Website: home-depot
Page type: billing-address
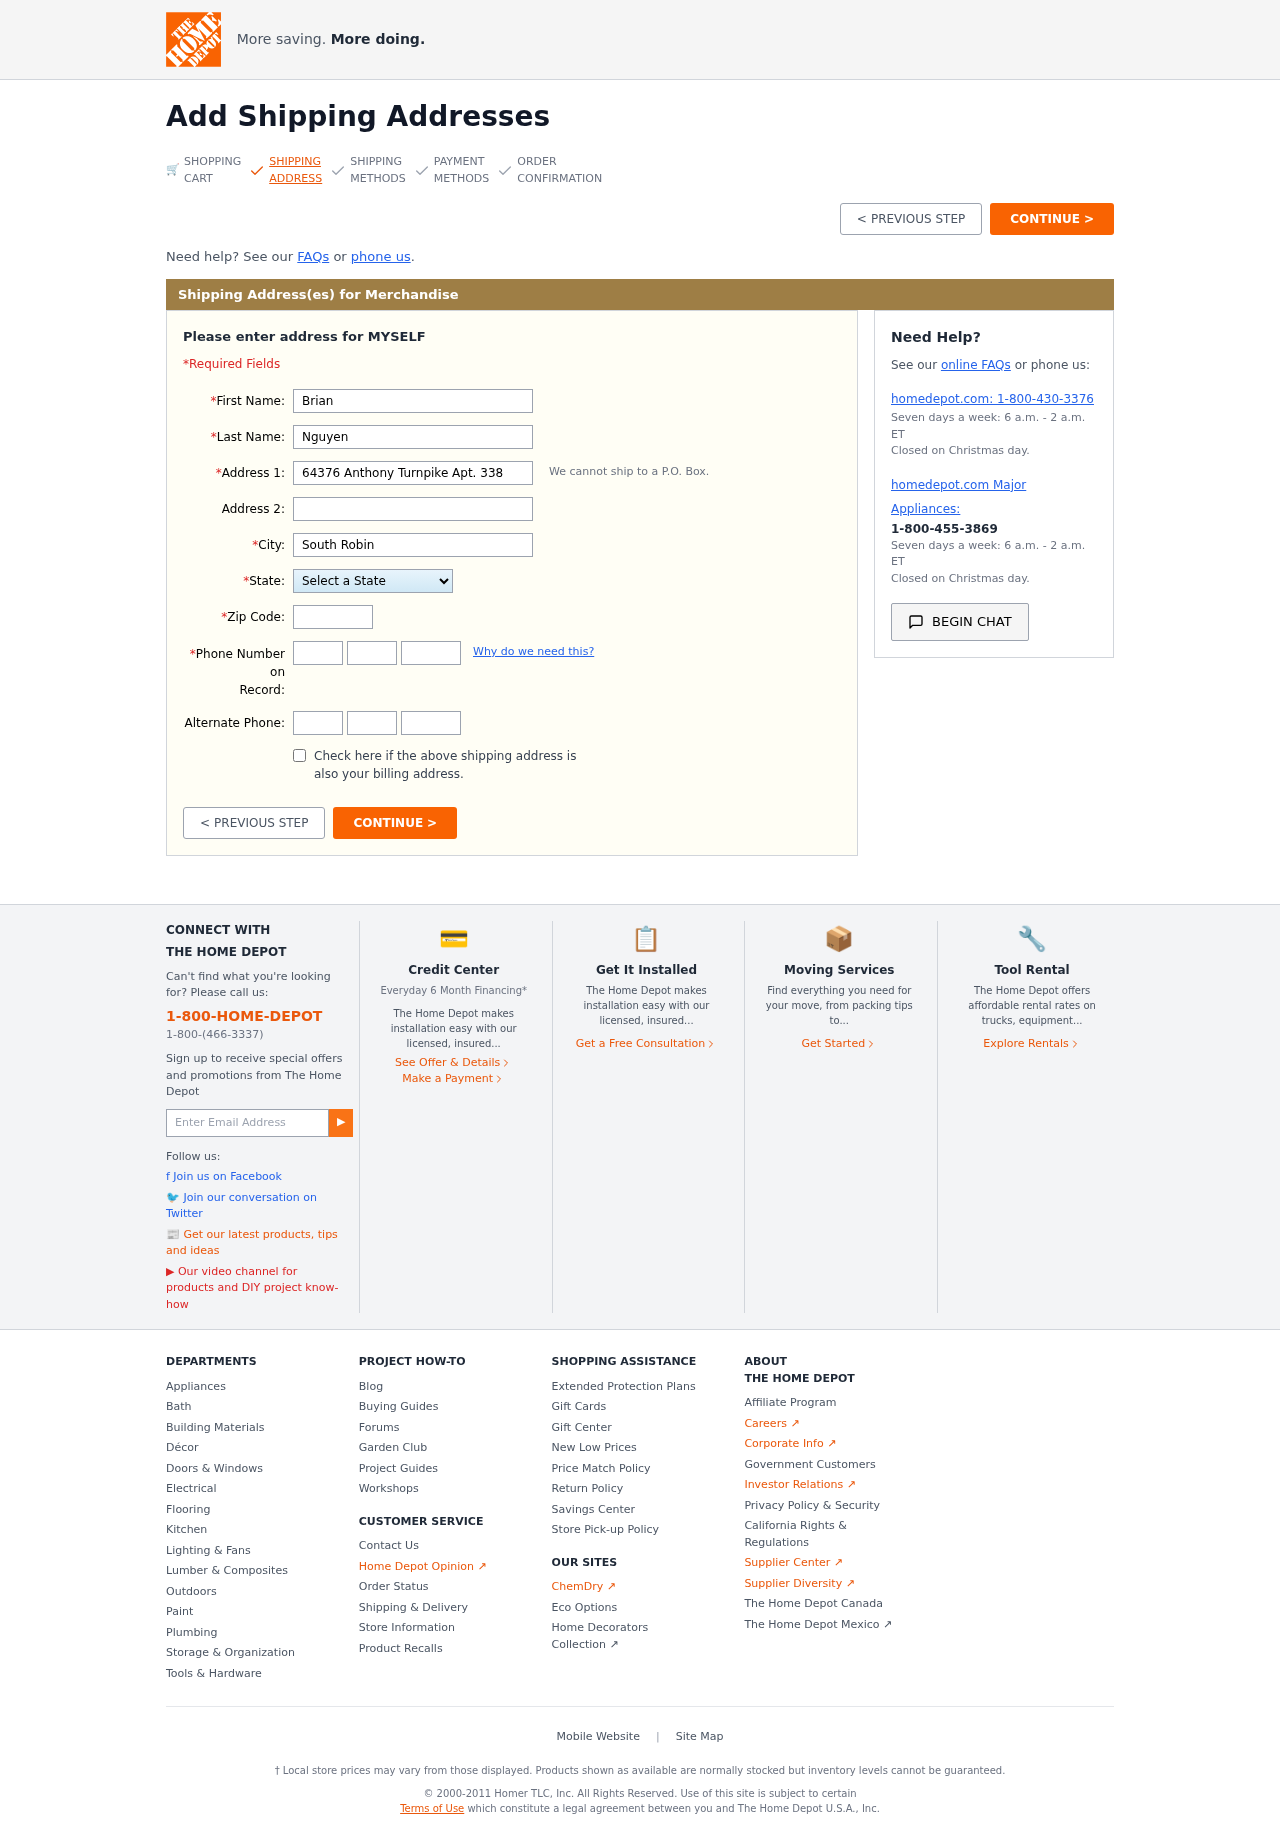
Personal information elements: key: PII_STATE
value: Texas
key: PII_FIRSTNAME
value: Brian
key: PII_LASTNAME
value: Nguyen
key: PII_STREET
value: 64376 Anthony Turnpike Apt. 338
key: PII_CITY
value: South Robin
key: PII_POSTCODE
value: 76870
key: PII_PHONE_AREA
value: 884
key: PII_PHONE_PREFIX
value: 839
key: PII_PHONE_LINE
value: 4861
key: PII_PHONE_ALT_AREA
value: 805
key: PII_PHONE_ALT_PREFIX
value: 597
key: PII_PHONE_ALT_LINE
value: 6755